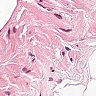
Metastatic tissue present: no